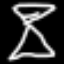
Label: hourglass